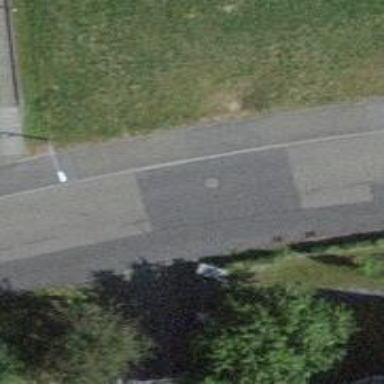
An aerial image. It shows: Sidewalk along the footway.